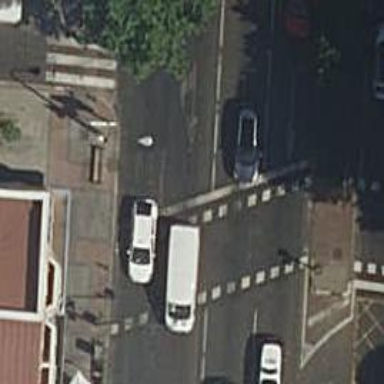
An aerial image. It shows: Crossing with traffic signals.